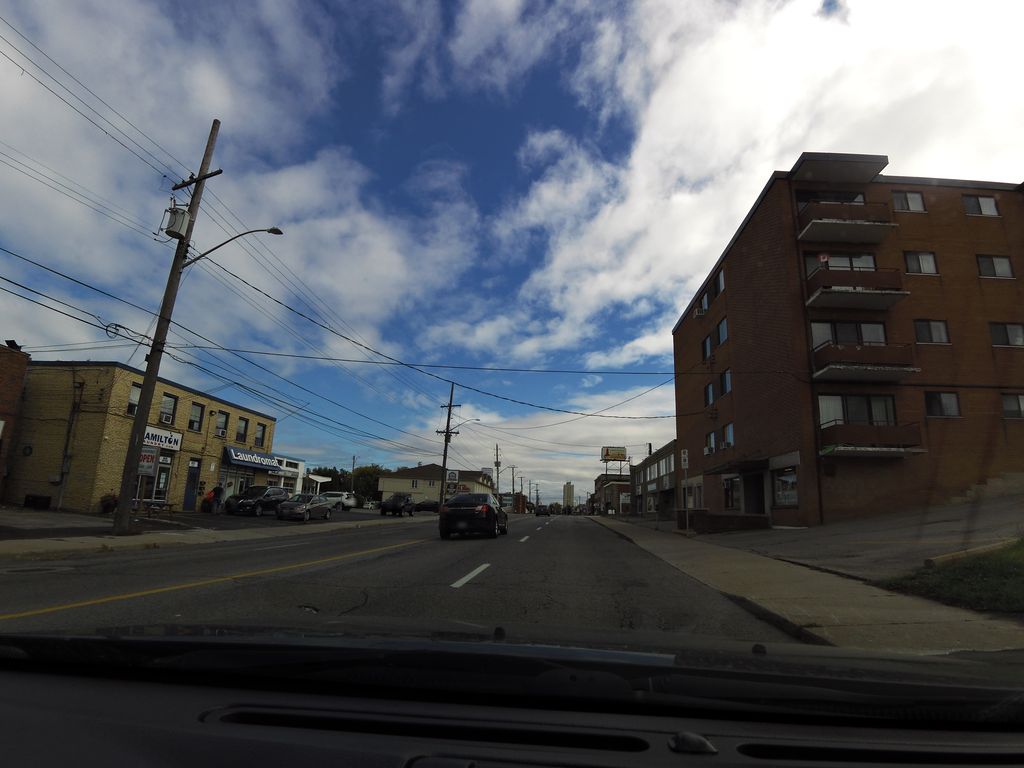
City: hamilton